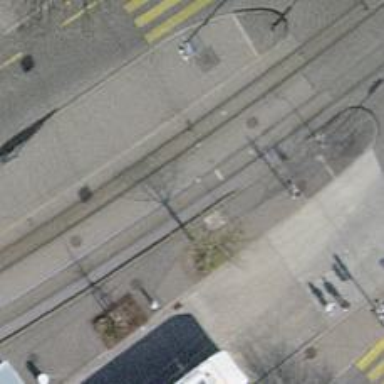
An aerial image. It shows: Tram stop with stop position for public transport.